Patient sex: M
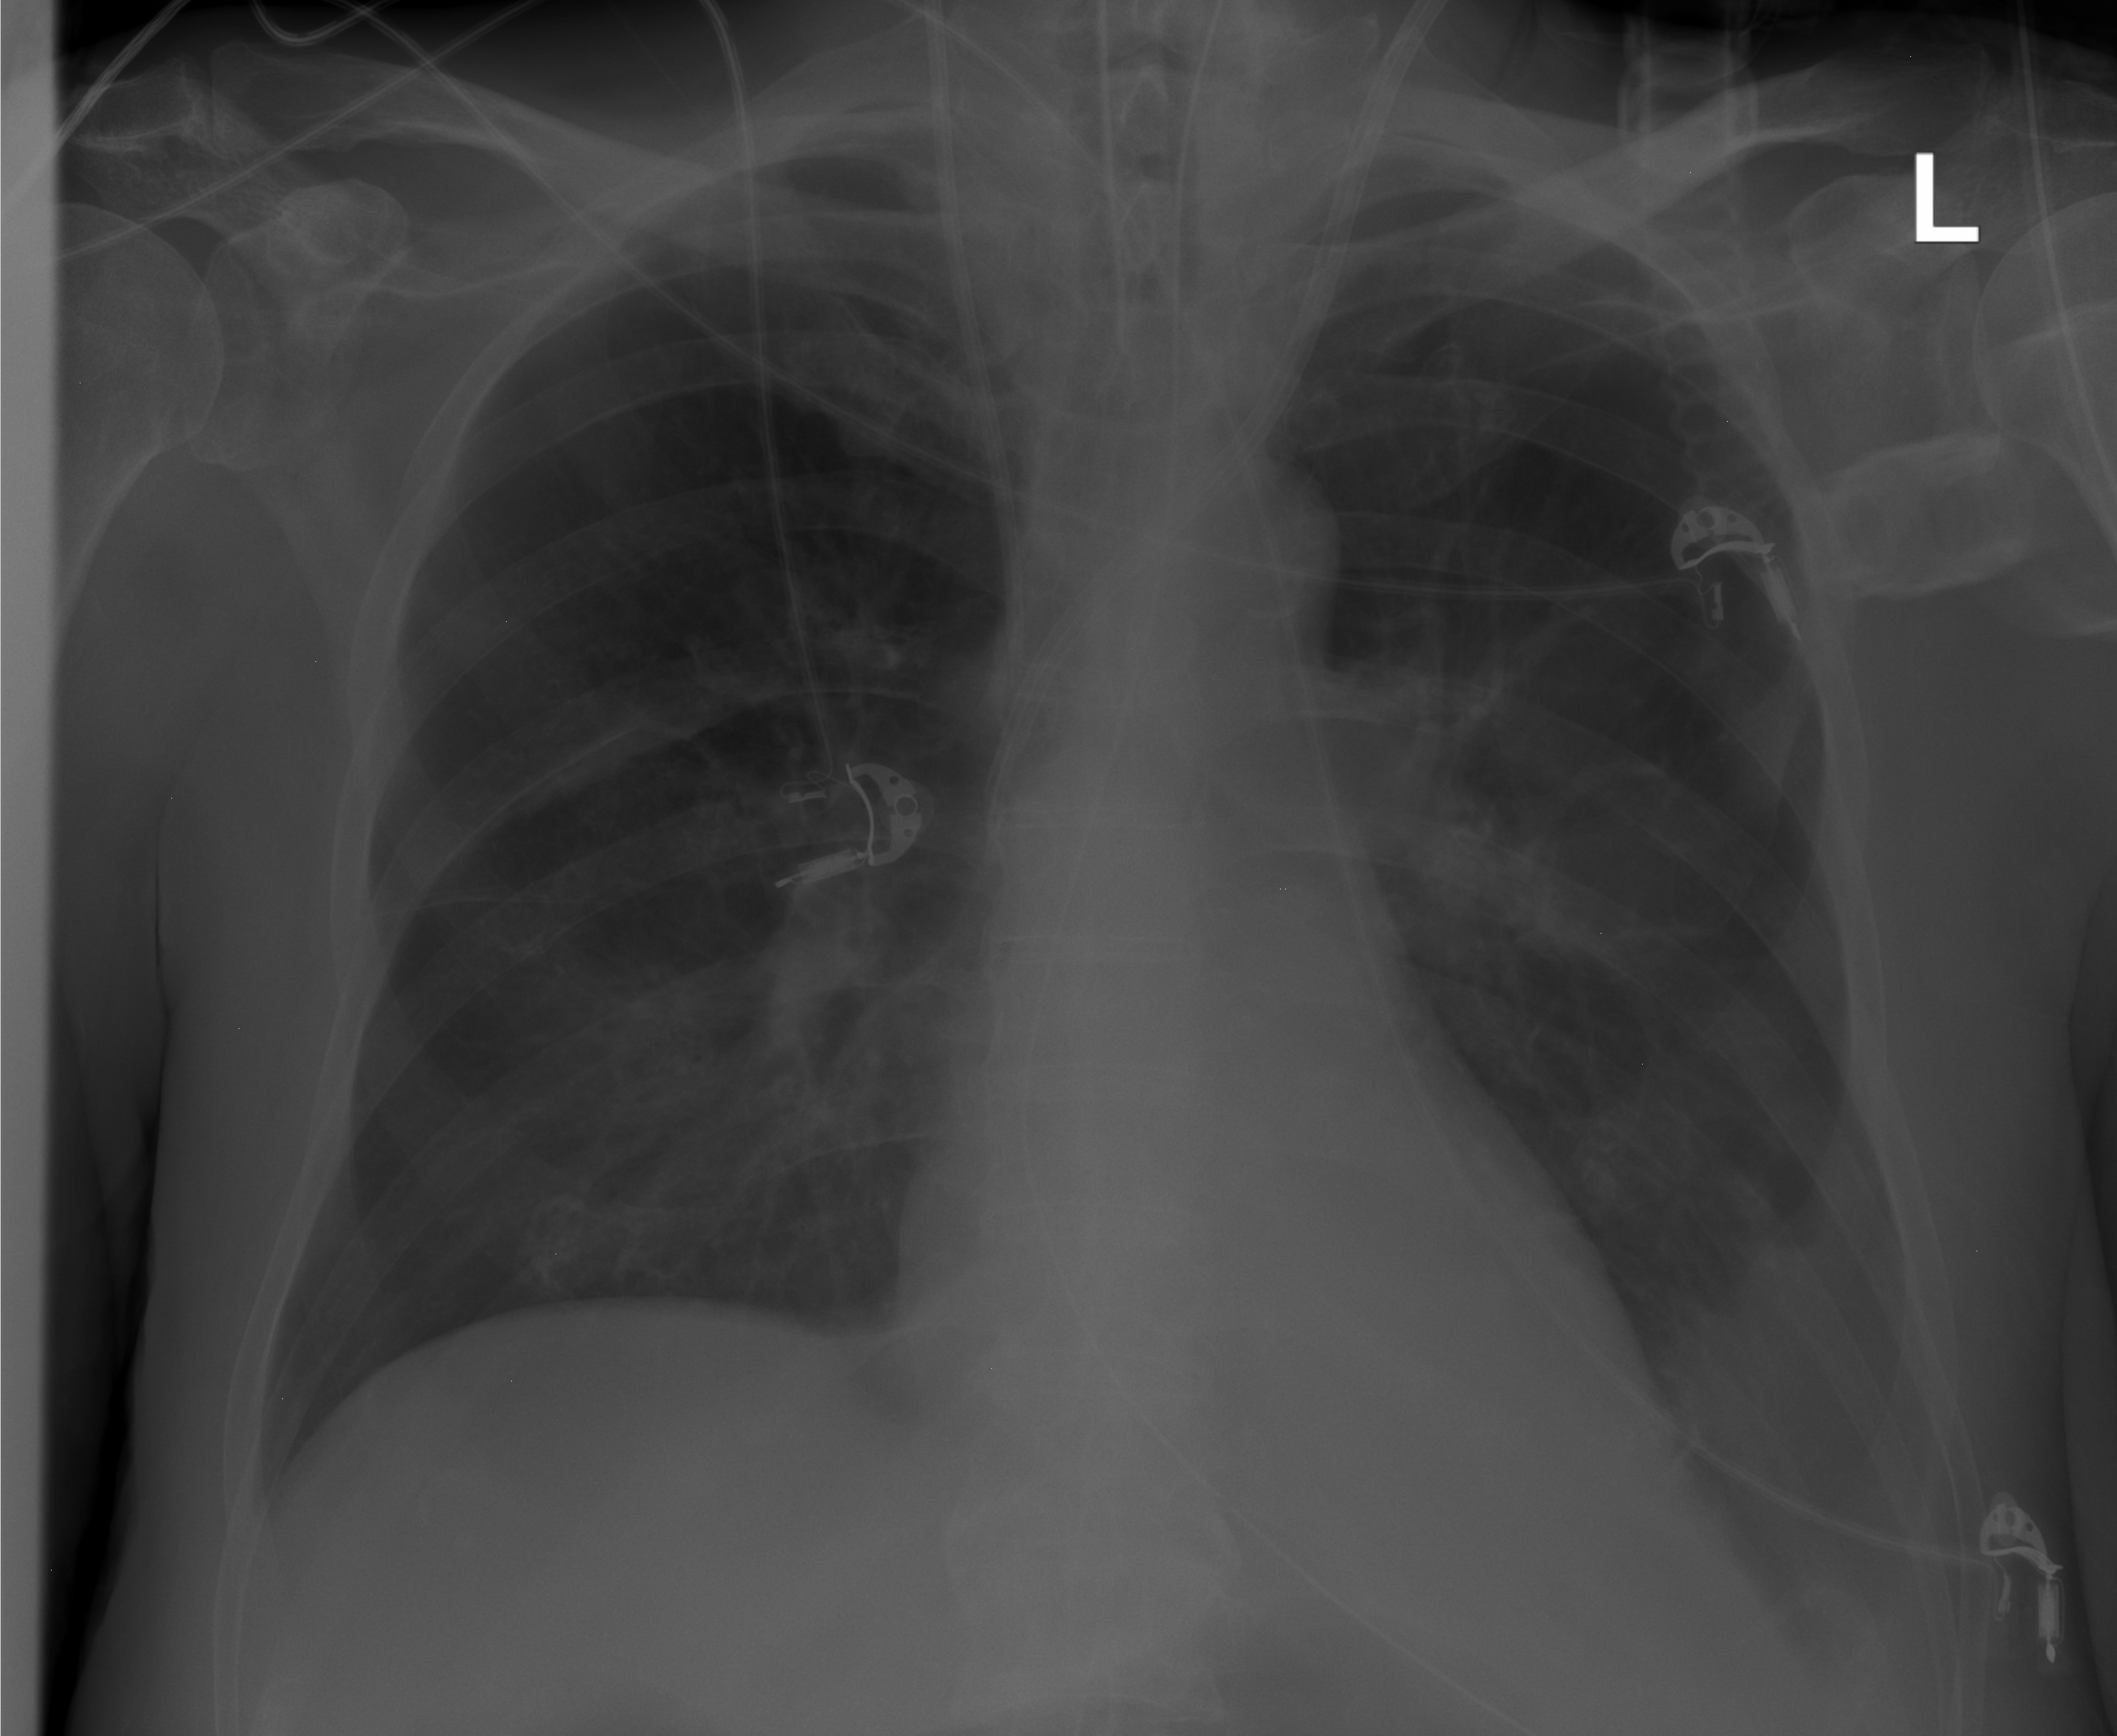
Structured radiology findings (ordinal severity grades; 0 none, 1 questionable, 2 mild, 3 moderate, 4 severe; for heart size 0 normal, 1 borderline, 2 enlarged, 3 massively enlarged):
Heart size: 0
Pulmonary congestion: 0
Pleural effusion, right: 0
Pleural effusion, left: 2
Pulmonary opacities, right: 0
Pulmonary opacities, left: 0
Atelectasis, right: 0
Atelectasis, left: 0